Question: I'm trying to parse the results page from a dicom study. I've tried with pydicom but it only parses the "header" info (patient info, device info, etc.). I'd like to extract the numeric results from the study in text format. In the following example:

I'd like to get a text with these lines:
> R EIA 1.13m/s 53 0.14m/s 53R CFA 0.69m/s 53 0.11m/s 53etc...
Is there any way to parse this data in Python or any other language to text, with some degree of accuracy? I've tried grabbing PixelData with pydicom, dump it to TIFF format and then performing OCR. The results are quite good, but all the 6's and the 3's are confused by 8's.
Thanks!
M
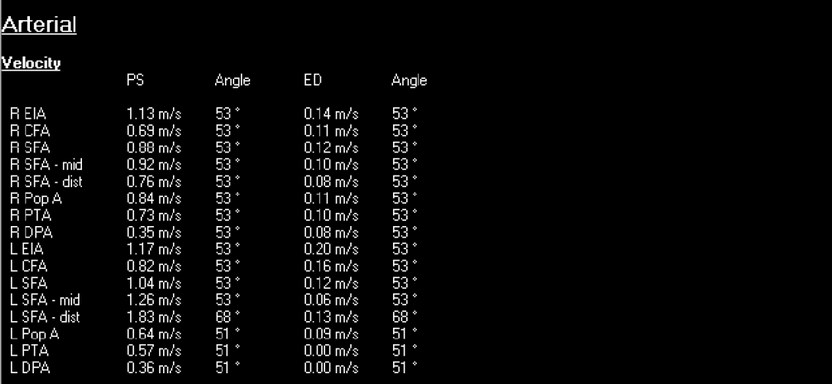
Answer: as your data stored as pixel-data not attached report , you dont have choice but choose an OCR for values
OR you can ask your device manufacturer about if the modality can produce these values as SR/PDF report with the study , some devices do this .